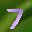
Label: 7